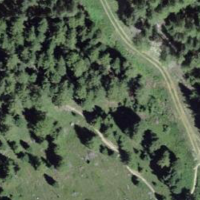
EUNIS habitat code: 43
Species observed at this site:
Arnica montana
Issoria lathonia
Erebia alberganus
Anthyllis vulneraria
Stauroderus scalaris
Erebia melampus
Polyommatus icarus
Aglais urticae
Arcyptera fusca